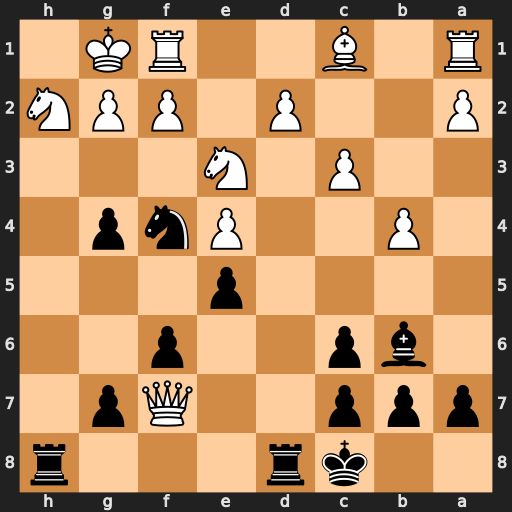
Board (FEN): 2kr3r/ppp2Qp1/1bp2p2/4p3/1P2Pnp1/2P1N3/P2P1PPN/R1B2RK1
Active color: b
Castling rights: -
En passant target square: -
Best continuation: Ne2+ Kh1 Rxh2+ Kxh2 Rh8+ Qh5 Rxh5#